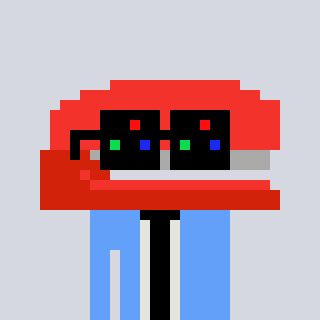
a pixel art character with square black sunglasses, a stapler-shaped head and a blue-colored body on a cool background